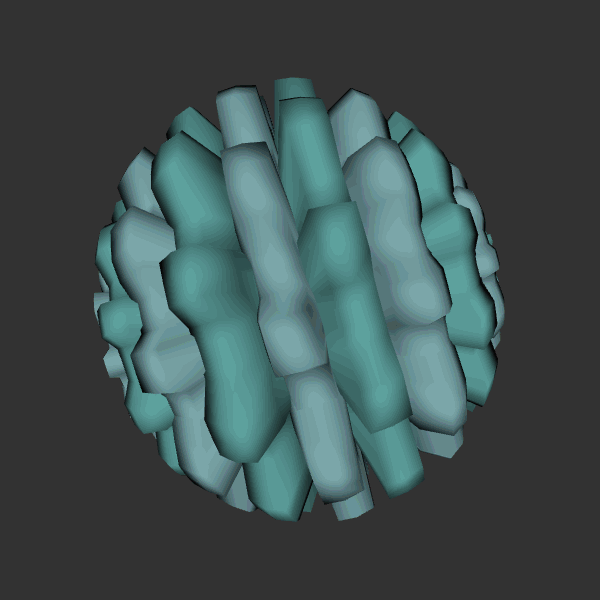
Background: dark